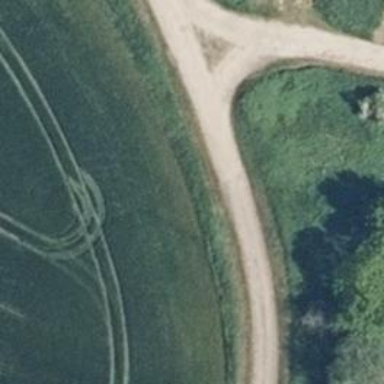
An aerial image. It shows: Unclassified road with compacted surface.